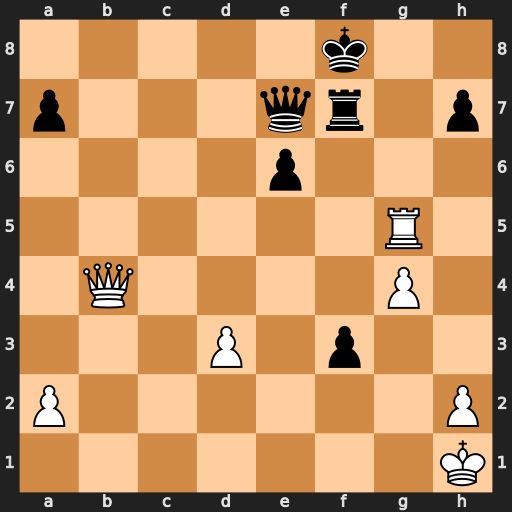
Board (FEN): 5k2/p3qr1p/4p3/6R1/1Q4P1/3P1p2/P6P/7K
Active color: w
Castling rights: -
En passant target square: -
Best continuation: Qb8+ Qe8 Rg8+ Kxg8 Qxe8+